Question: I have this code (See below) which is suppose to run the code every 15 minutes so that my data is refreshed from yahoo finance and recorded in the appropriate cells. The macro is suppose to run on its own once I run it for the first time. It will run the first time after 15 min then it will start doing it every 2 min then back to 15 min. It isn't consistent. Below the code is a picture of what it is producing.
'''
Sub TimeStamp()
'
' TimeStamp Macro
'
' Keyboard Shortcut: Ctrl+Shift+A
'
' Following refreshes the data
Application.CalculateFullRebuild
' Following Inputs Exchange Date (L1) and Time (N1) into next available cell in column A
With ActiveSheet
With .Cells(Rows.Count, "A").End(xlUp).Offset(1, 0)
.Value = Application.Evaluate("CONCATENATE(L1,N1)")
.WrapText = False
End With
End With
' Following inputs the current price of stock (G3) into next available cell in column D
With ActiveSheet
.Cells(Rows.Count, "D").End(xlUp).Offset(1, 0) = .Range("G3").Value2
End With
' Following inputs the date of the exchange (L1) into next available cell in column B
With ActiveSheet.Cells(Rows.Count, "B").End(xlUp).Offset(1, 0)
'this sets the value of B2 with the value of L1
.Value = ActiveSheet.Range("L1").Value2
.WrapText = False
End With
' Following inputs the Time of the exchange (N1) into the next available cell in column C
With ActiveSheet.Cells(Rows.Count, "C").End(xlUp).Offset(1, 0)
'this sets the value of B2 with the value of L1
.Value = ActiveSheet.Range("N1").Value2
.WrapText = False
End With
' Following runs TimeStamp macro every 15 minutes
Application.OnTime Now + TimeValue("00:15:00"), "TimeStamp"
End Sub
'''

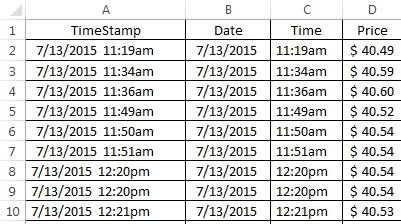
Answer: A global variable means it is accessible to any routine or function in the macro. You declare a variable global by doing it outside (above) the rest of the code.
<URL> has an excellent tutorial that should address your issue.
Declare Public variables in a standard code module, outside of and before any procedure (Sub or Function) declaration:
'''
Public RunWhen As Double
Public Const cRunIntervalSeconds = 120 ' two minutes
Public Const cRunWhat = "TheSub" ' the name of the procedure to run
'''
To start a repeatable timer, create a procedure named StartTimer as shown below:
'''
Sub StartTimer()
RunWhen = Now + TimeSerial(0,0,cRunIntervalSeconds)
Application.OnTime EarliestTime:=RunWhen, Procedure:=cRunWhat, _
Schedule:=True
End Sub
'''
This stores the time to run the procedure in the variable RunWhen, two minutes after the current time.
Next, you need to write the procedure that will be called by OnTime. For example,
'''
Sub TheSub()
''''''''''''''''''''''''
' Your code here
''''''''''''''''''''''''
StartTimer ' Reschedule the procedure
End Sub
'''
This procedure executes whatever code you include in it, and then at the end calls the StartTimer procedure to schedule another OnTime event. This is how the periodic calls are implemented. Note that if you close the workbook while an OnTime event is pending, Excel will re-open that workbook to execute the procedure and will not close the workbook after the OnTime event is finished.